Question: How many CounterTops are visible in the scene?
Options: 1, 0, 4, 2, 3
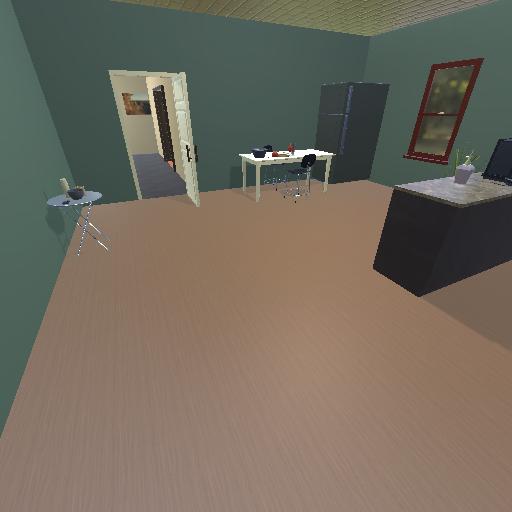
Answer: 1